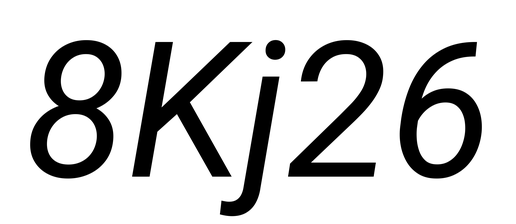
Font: Roboto-Italic_Italic